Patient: sex M, age 78
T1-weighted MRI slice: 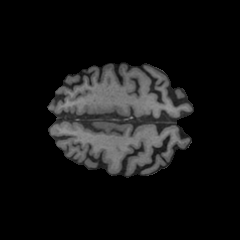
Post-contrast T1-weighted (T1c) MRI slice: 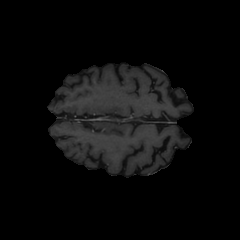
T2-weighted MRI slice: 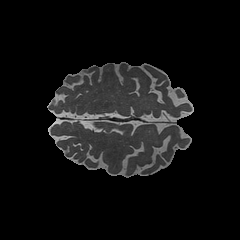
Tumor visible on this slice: no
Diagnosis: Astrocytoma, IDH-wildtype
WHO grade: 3